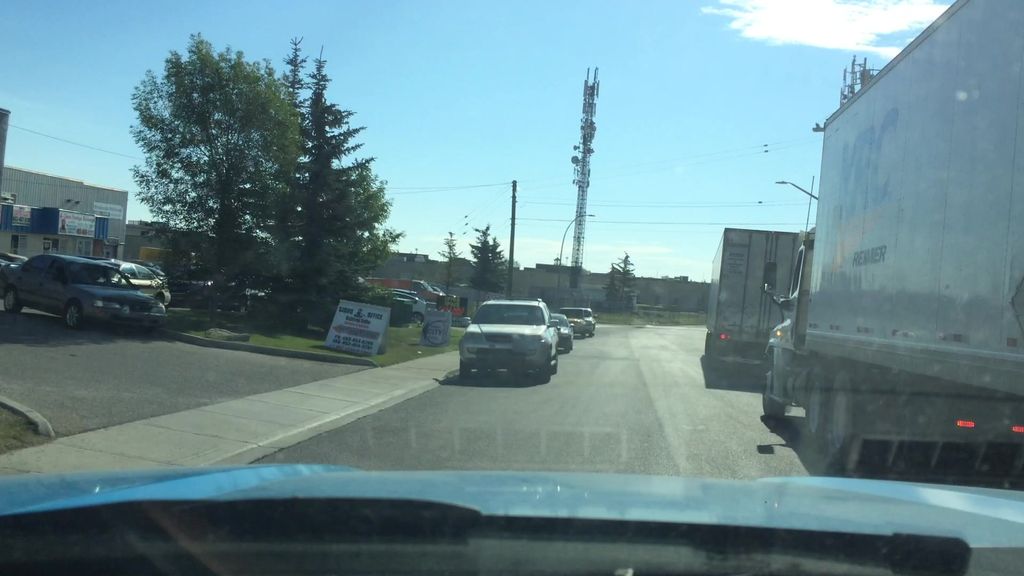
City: calgary